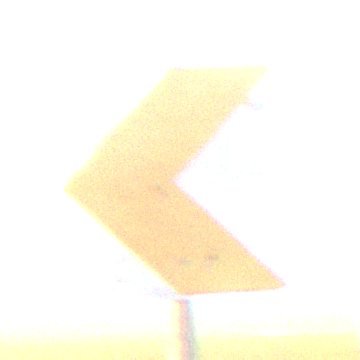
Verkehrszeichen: RichtungstafelnInKurvenKleinRechts
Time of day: SunriseSunset
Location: Outdoor (Nature)
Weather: Clear
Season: NotSpecified
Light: Natural